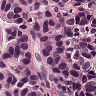
Metastatic tissue present: yes